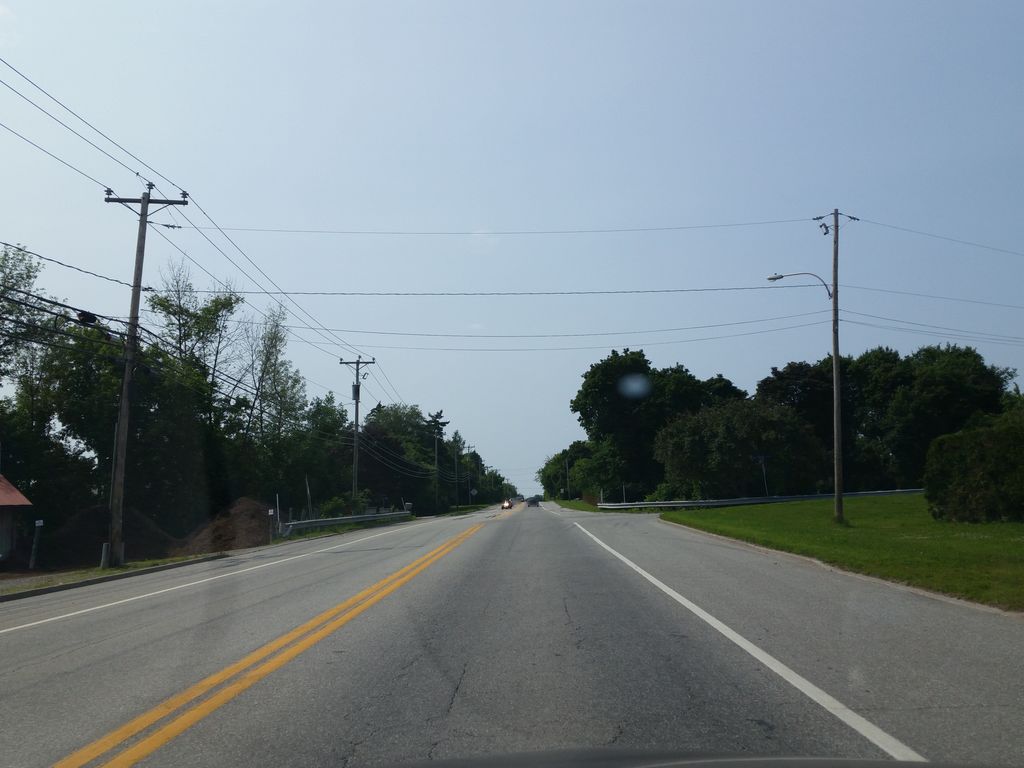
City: ottawa-gatineau